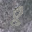
Label: 8